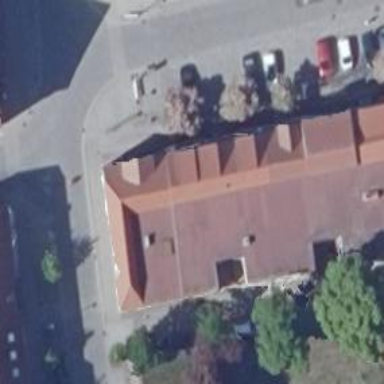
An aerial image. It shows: Library.